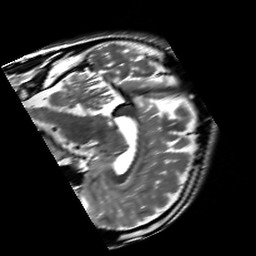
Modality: T2w
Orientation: sagittal
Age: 19
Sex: male
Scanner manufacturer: siemens
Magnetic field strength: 3 T
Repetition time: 7 s
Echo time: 0.09 s